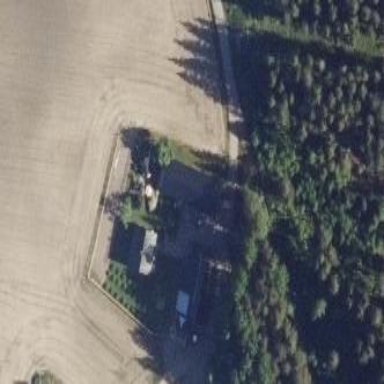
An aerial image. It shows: Farmyard area.